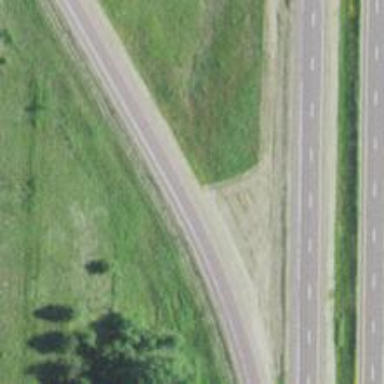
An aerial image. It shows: Trunk link highway.